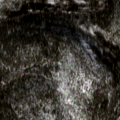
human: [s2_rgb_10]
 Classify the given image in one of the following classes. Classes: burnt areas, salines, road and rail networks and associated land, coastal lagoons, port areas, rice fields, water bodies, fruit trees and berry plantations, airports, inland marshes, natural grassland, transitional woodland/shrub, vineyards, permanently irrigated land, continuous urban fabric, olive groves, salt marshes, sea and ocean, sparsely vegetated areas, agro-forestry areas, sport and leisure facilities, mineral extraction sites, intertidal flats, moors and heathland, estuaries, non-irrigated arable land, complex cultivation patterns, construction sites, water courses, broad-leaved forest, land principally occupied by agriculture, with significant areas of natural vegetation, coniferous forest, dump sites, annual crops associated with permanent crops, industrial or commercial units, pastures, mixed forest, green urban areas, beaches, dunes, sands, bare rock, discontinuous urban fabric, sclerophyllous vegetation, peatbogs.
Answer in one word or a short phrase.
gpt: mixed forest